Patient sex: M
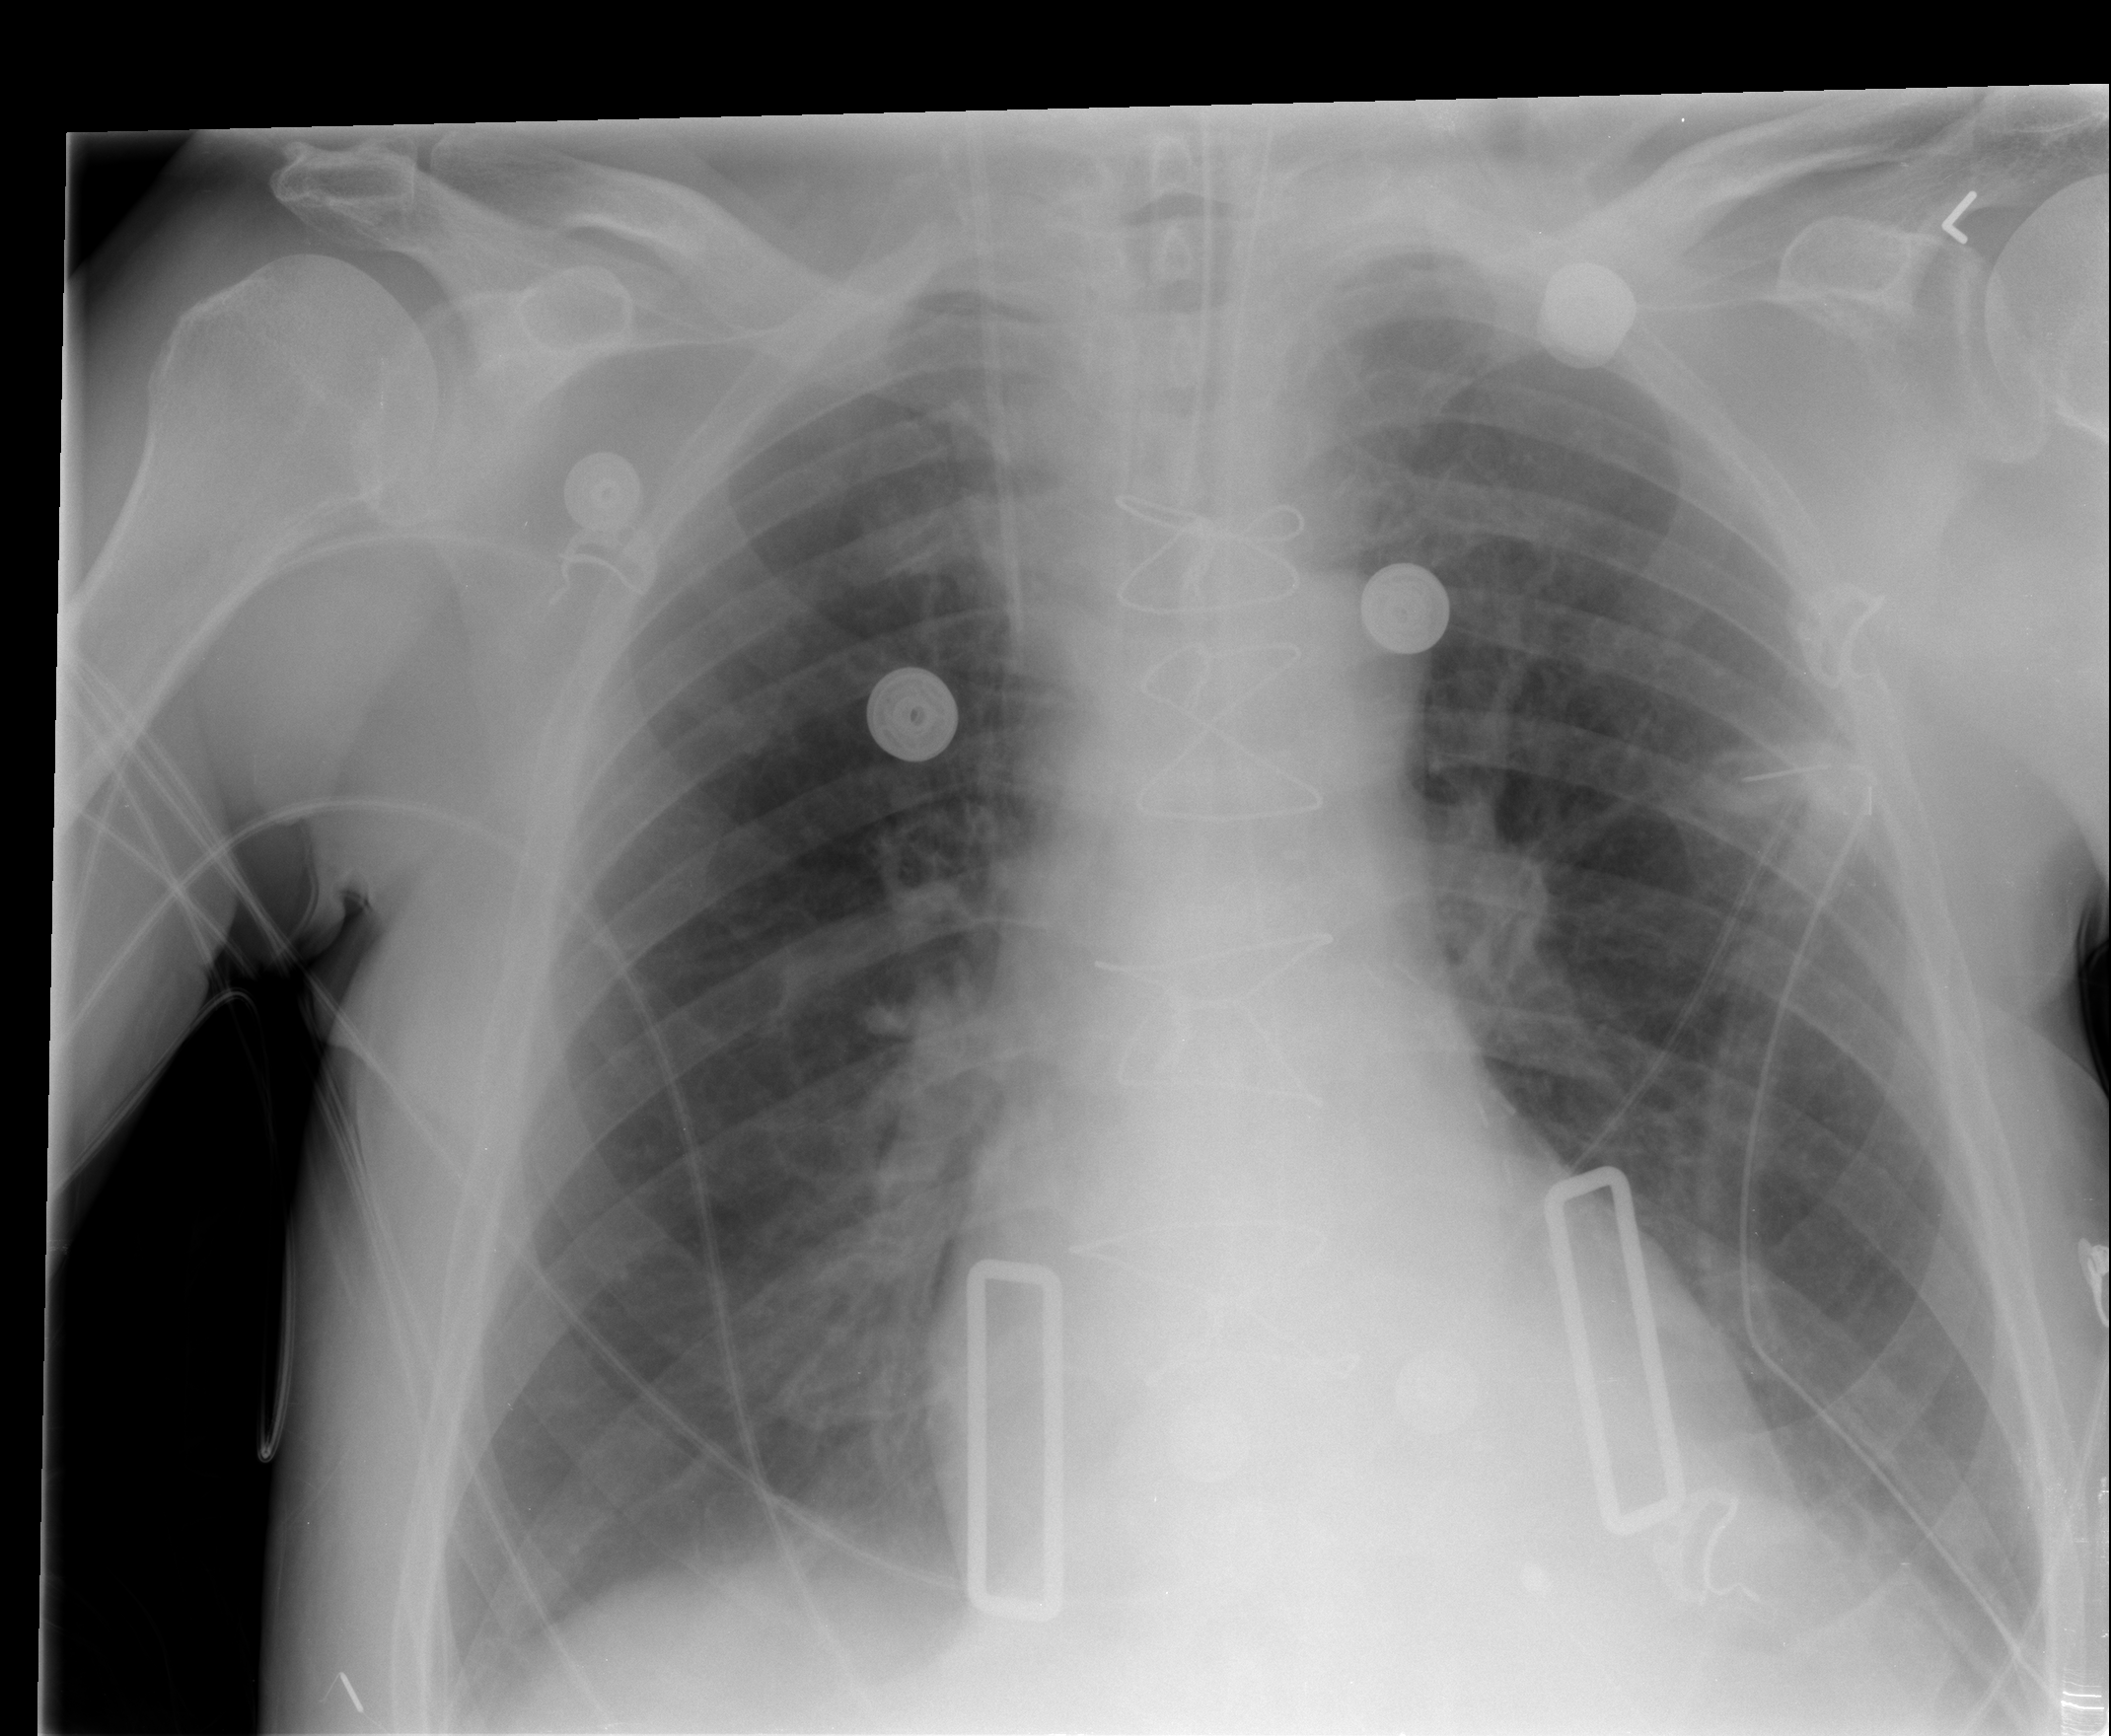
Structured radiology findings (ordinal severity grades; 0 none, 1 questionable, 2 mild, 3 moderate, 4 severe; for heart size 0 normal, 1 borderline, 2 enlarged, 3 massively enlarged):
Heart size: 0
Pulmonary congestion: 0
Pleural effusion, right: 1
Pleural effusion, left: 2
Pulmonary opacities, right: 0
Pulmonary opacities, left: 0
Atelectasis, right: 2
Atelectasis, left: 2